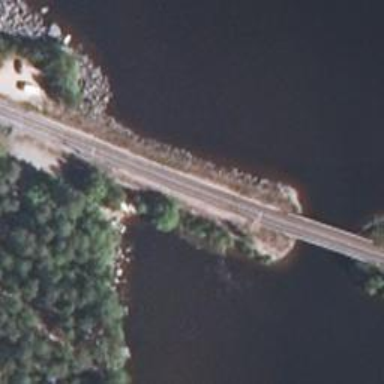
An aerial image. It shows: Railway track with continuous electrified contact line.